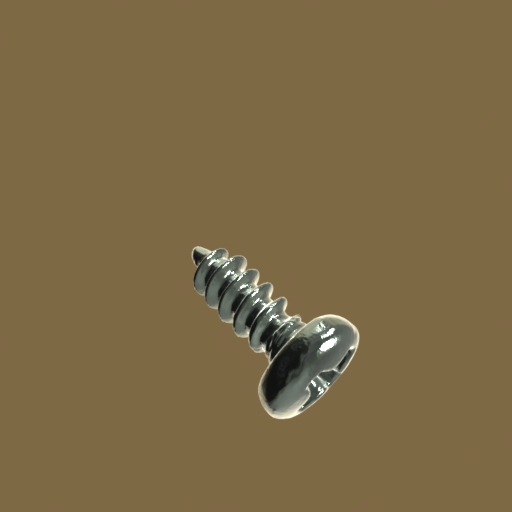
Label: screw